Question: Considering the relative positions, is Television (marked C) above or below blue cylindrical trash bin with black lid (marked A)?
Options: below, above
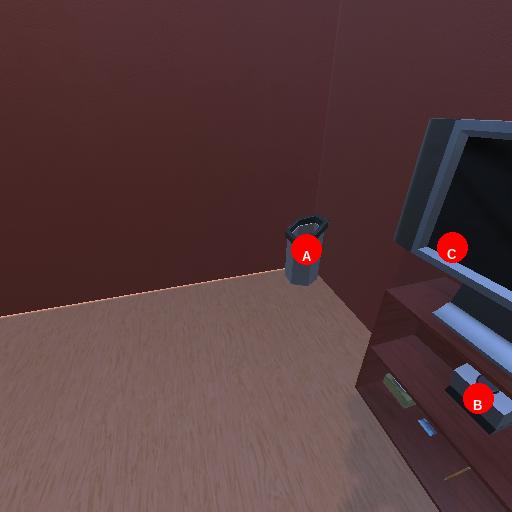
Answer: below